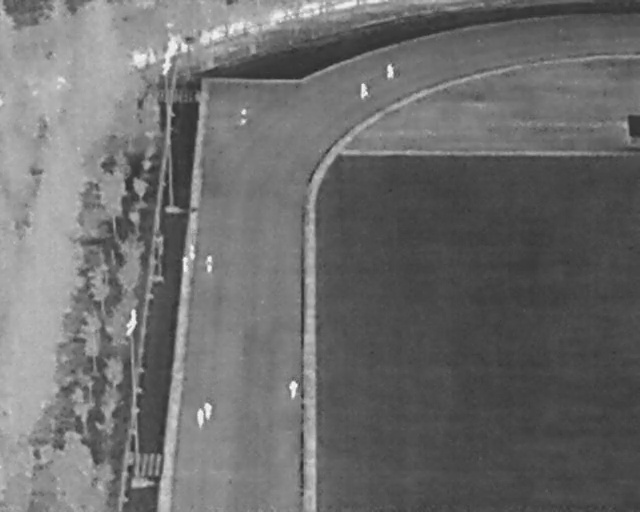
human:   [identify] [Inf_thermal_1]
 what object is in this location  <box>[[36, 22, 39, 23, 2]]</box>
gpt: <ref>1 small person at the top</ref>